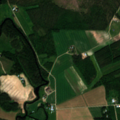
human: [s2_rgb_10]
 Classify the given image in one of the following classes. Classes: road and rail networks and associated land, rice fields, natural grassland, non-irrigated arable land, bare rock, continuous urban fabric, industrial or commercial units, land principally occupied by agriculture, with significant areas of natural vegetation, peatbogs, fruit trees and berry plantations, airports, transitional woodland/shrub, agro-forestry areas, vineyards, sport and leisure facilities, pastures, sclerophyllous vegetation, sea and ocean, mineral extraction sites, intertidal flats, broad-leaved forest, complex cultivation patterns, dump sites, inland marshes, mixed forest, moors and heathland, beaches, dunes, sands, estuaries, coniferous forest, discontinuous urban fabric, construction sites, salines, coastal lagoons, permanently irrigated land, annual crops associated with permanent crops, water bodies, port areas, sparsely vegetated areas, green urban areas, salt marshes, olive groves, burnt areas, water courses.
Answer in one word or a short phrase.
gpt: non-irrigated arable land, land principally occupied by agriculture, with significant areas of natural vegetation, coniferous forest, mixed forest